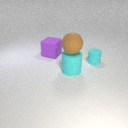
small cyan rubber cylinder behind large cyan rubber cylinder